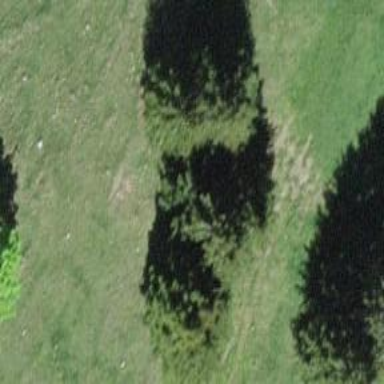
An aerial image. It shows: Needle-leaved tree in natural setting.